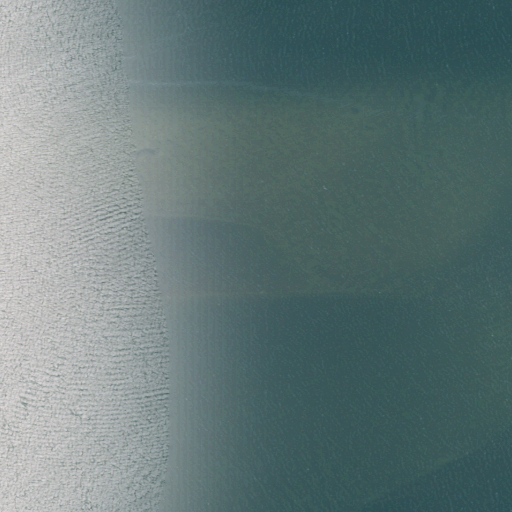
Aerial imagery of island in Delaware named Gull Island containing only open water